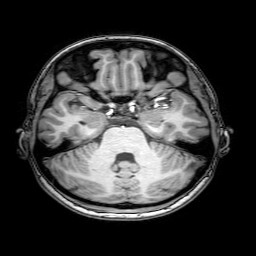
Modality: T1w
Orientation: coronal
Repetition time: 0.00828 s
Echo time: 0.00388 s